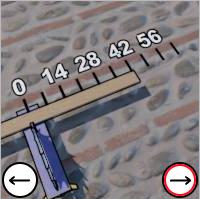
Task: length
Answer: 42
First scale value: 14.0